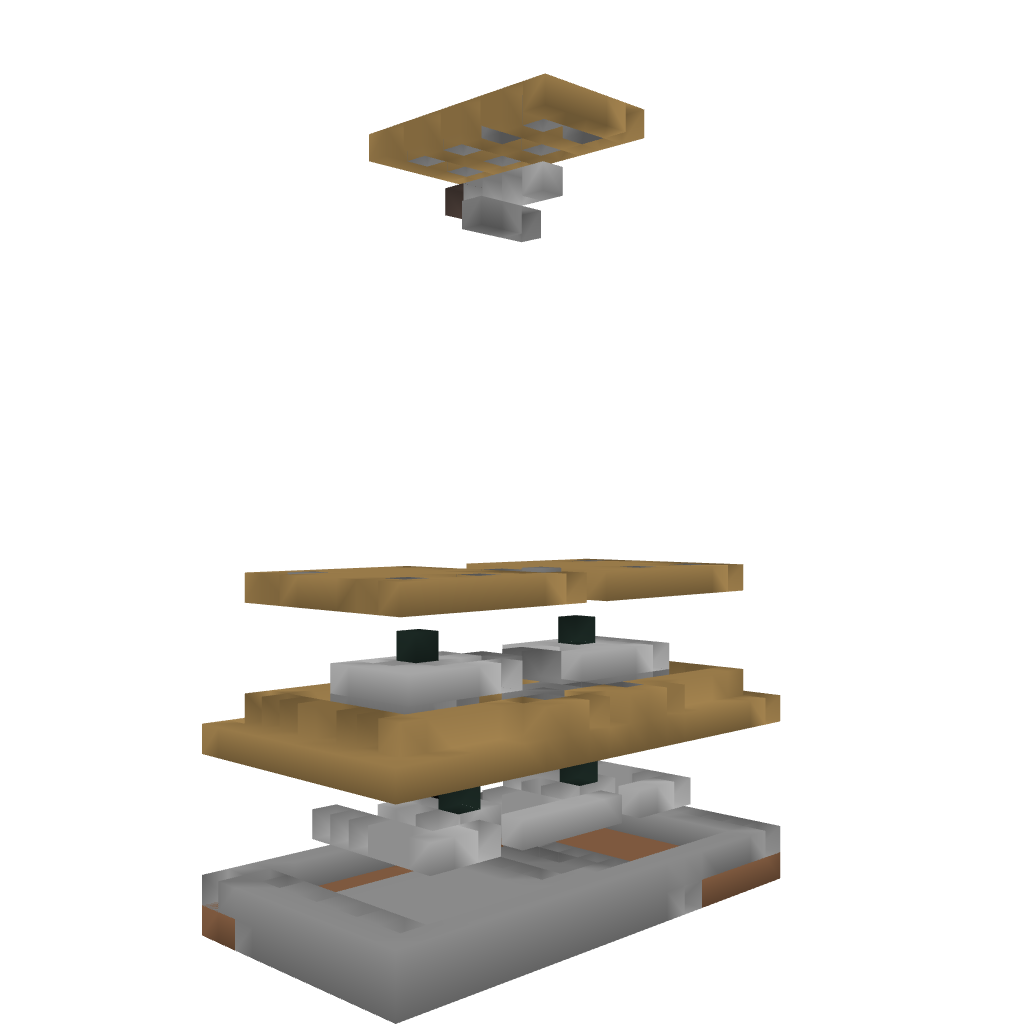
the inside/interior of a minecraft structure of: Iron Arrow